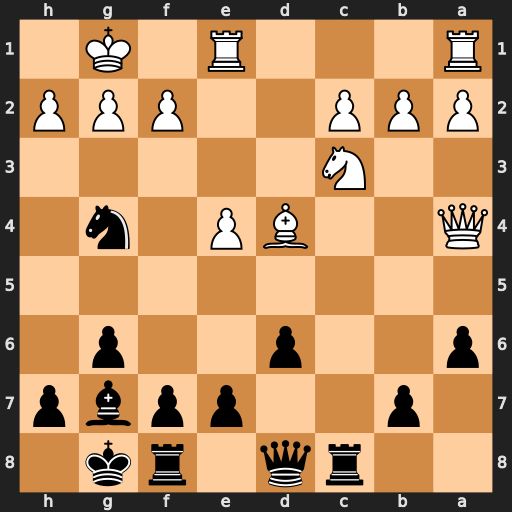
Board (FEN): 2rq1rk1/1p2ppbp/p2p2p1/8/Q2BP1n1/2N5/PPP2PPP/R3R1K1
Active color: b
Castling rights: -
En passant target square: -
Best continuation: b5 Qxa6 Bxd4